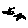
Label: bird